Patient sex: M
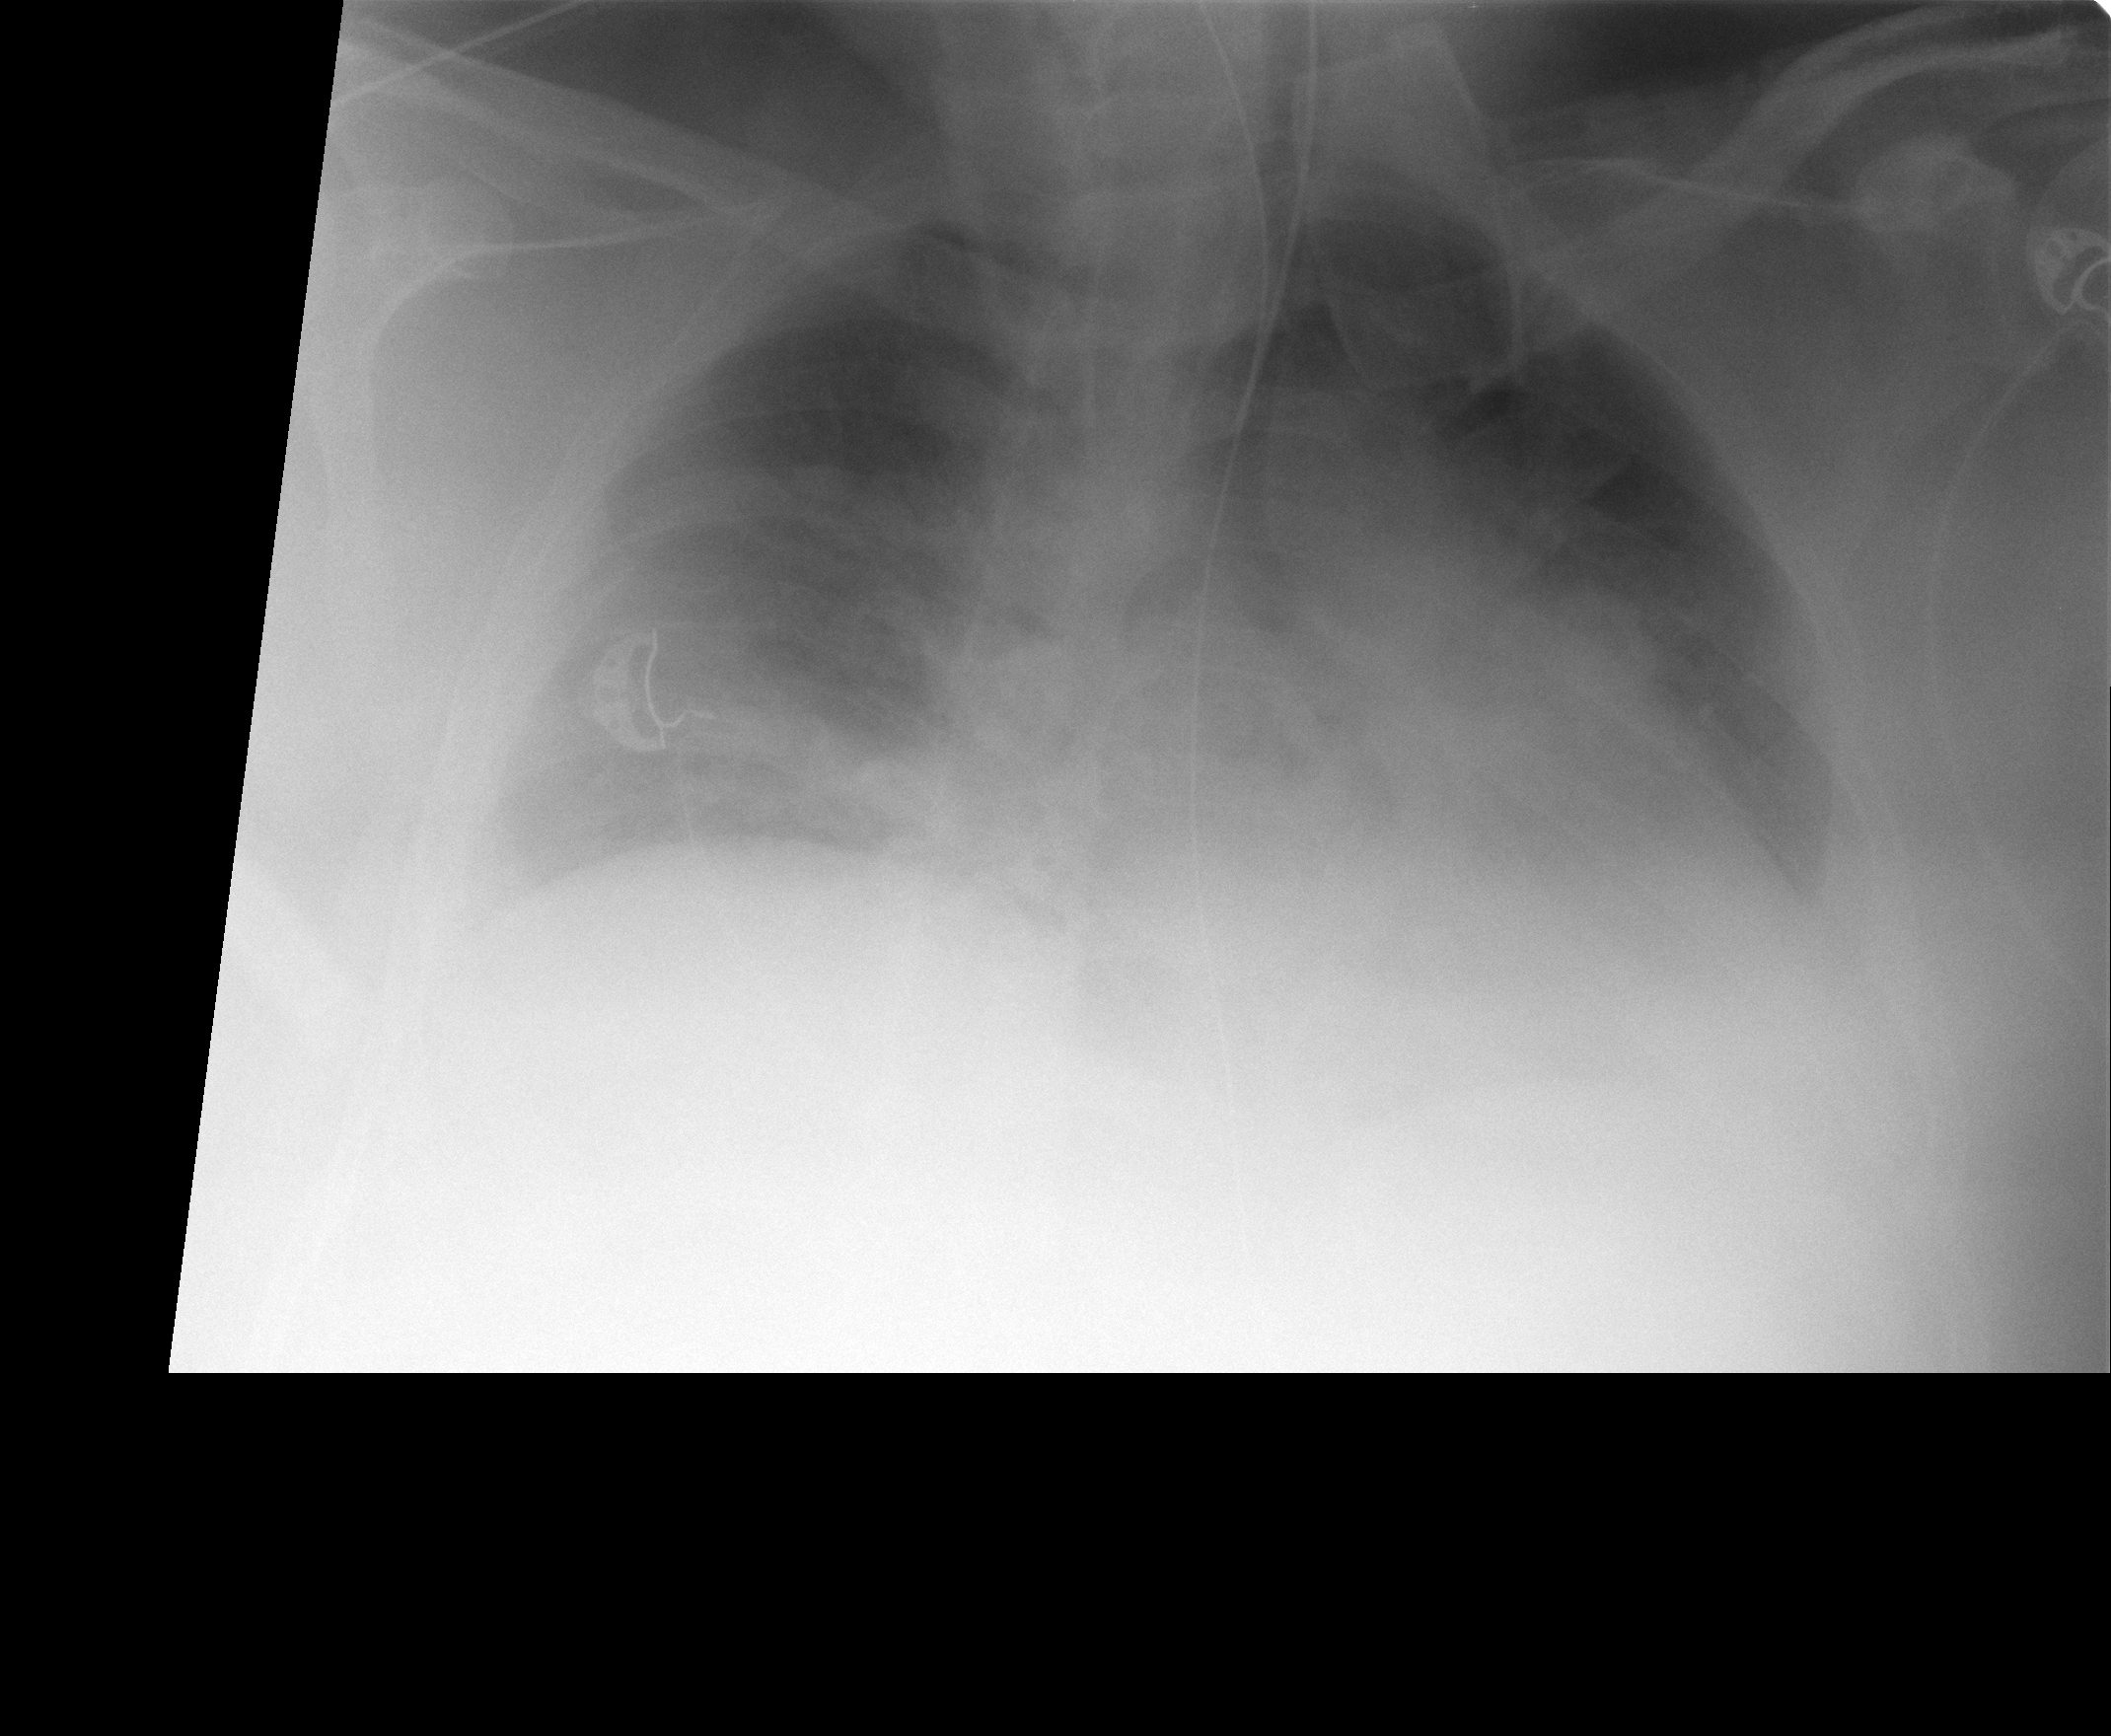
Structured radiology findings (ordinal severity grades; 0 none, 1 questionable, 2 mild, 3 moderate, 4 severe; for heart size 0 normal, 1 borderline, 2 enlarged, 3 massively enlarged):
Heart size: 0
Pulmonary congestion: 3
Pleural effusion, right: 0
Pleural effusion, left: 2
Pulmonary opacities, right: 0
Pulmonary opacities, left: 0
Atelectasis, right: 0
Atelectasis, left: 2